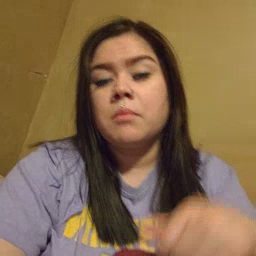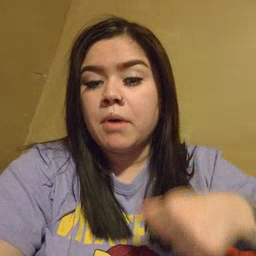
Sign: puzzle